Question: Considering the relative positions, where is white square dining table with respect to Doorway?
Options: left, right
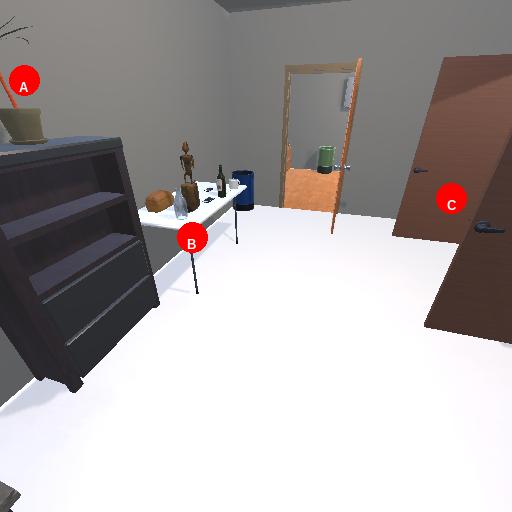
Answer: left